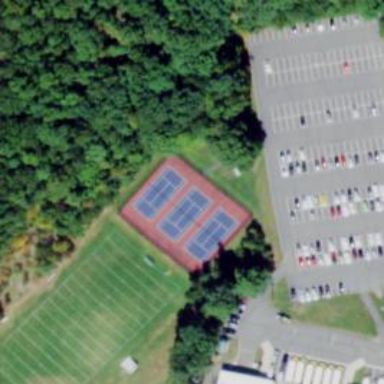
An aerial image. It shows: Tennis court in leisure pitch.